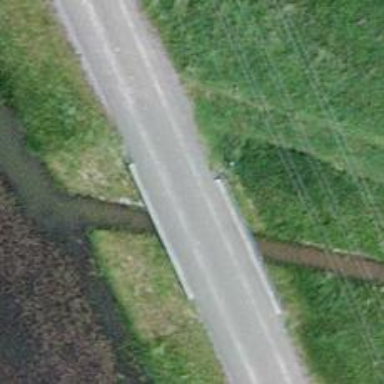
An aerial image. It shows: Bridge crossing over asphalt track with grade 1 track type.